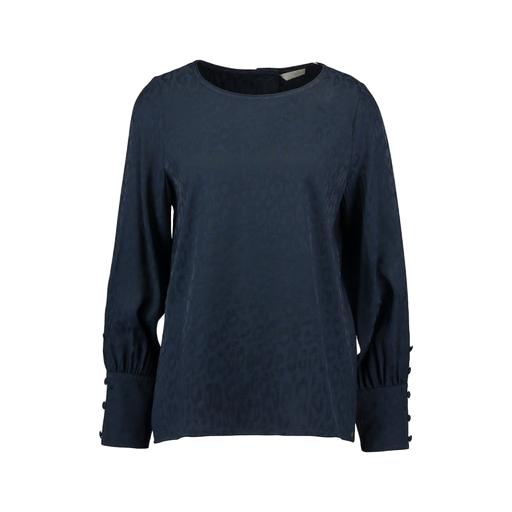
blue animal-print t-shirt only macy, blue cheetah-print shirt, blue longsleeved blouse, white background